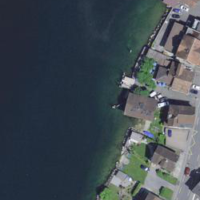
EUNIS habitat code: 14
Species observed at this site:
Chroicocephalus ridibundus